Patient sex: M
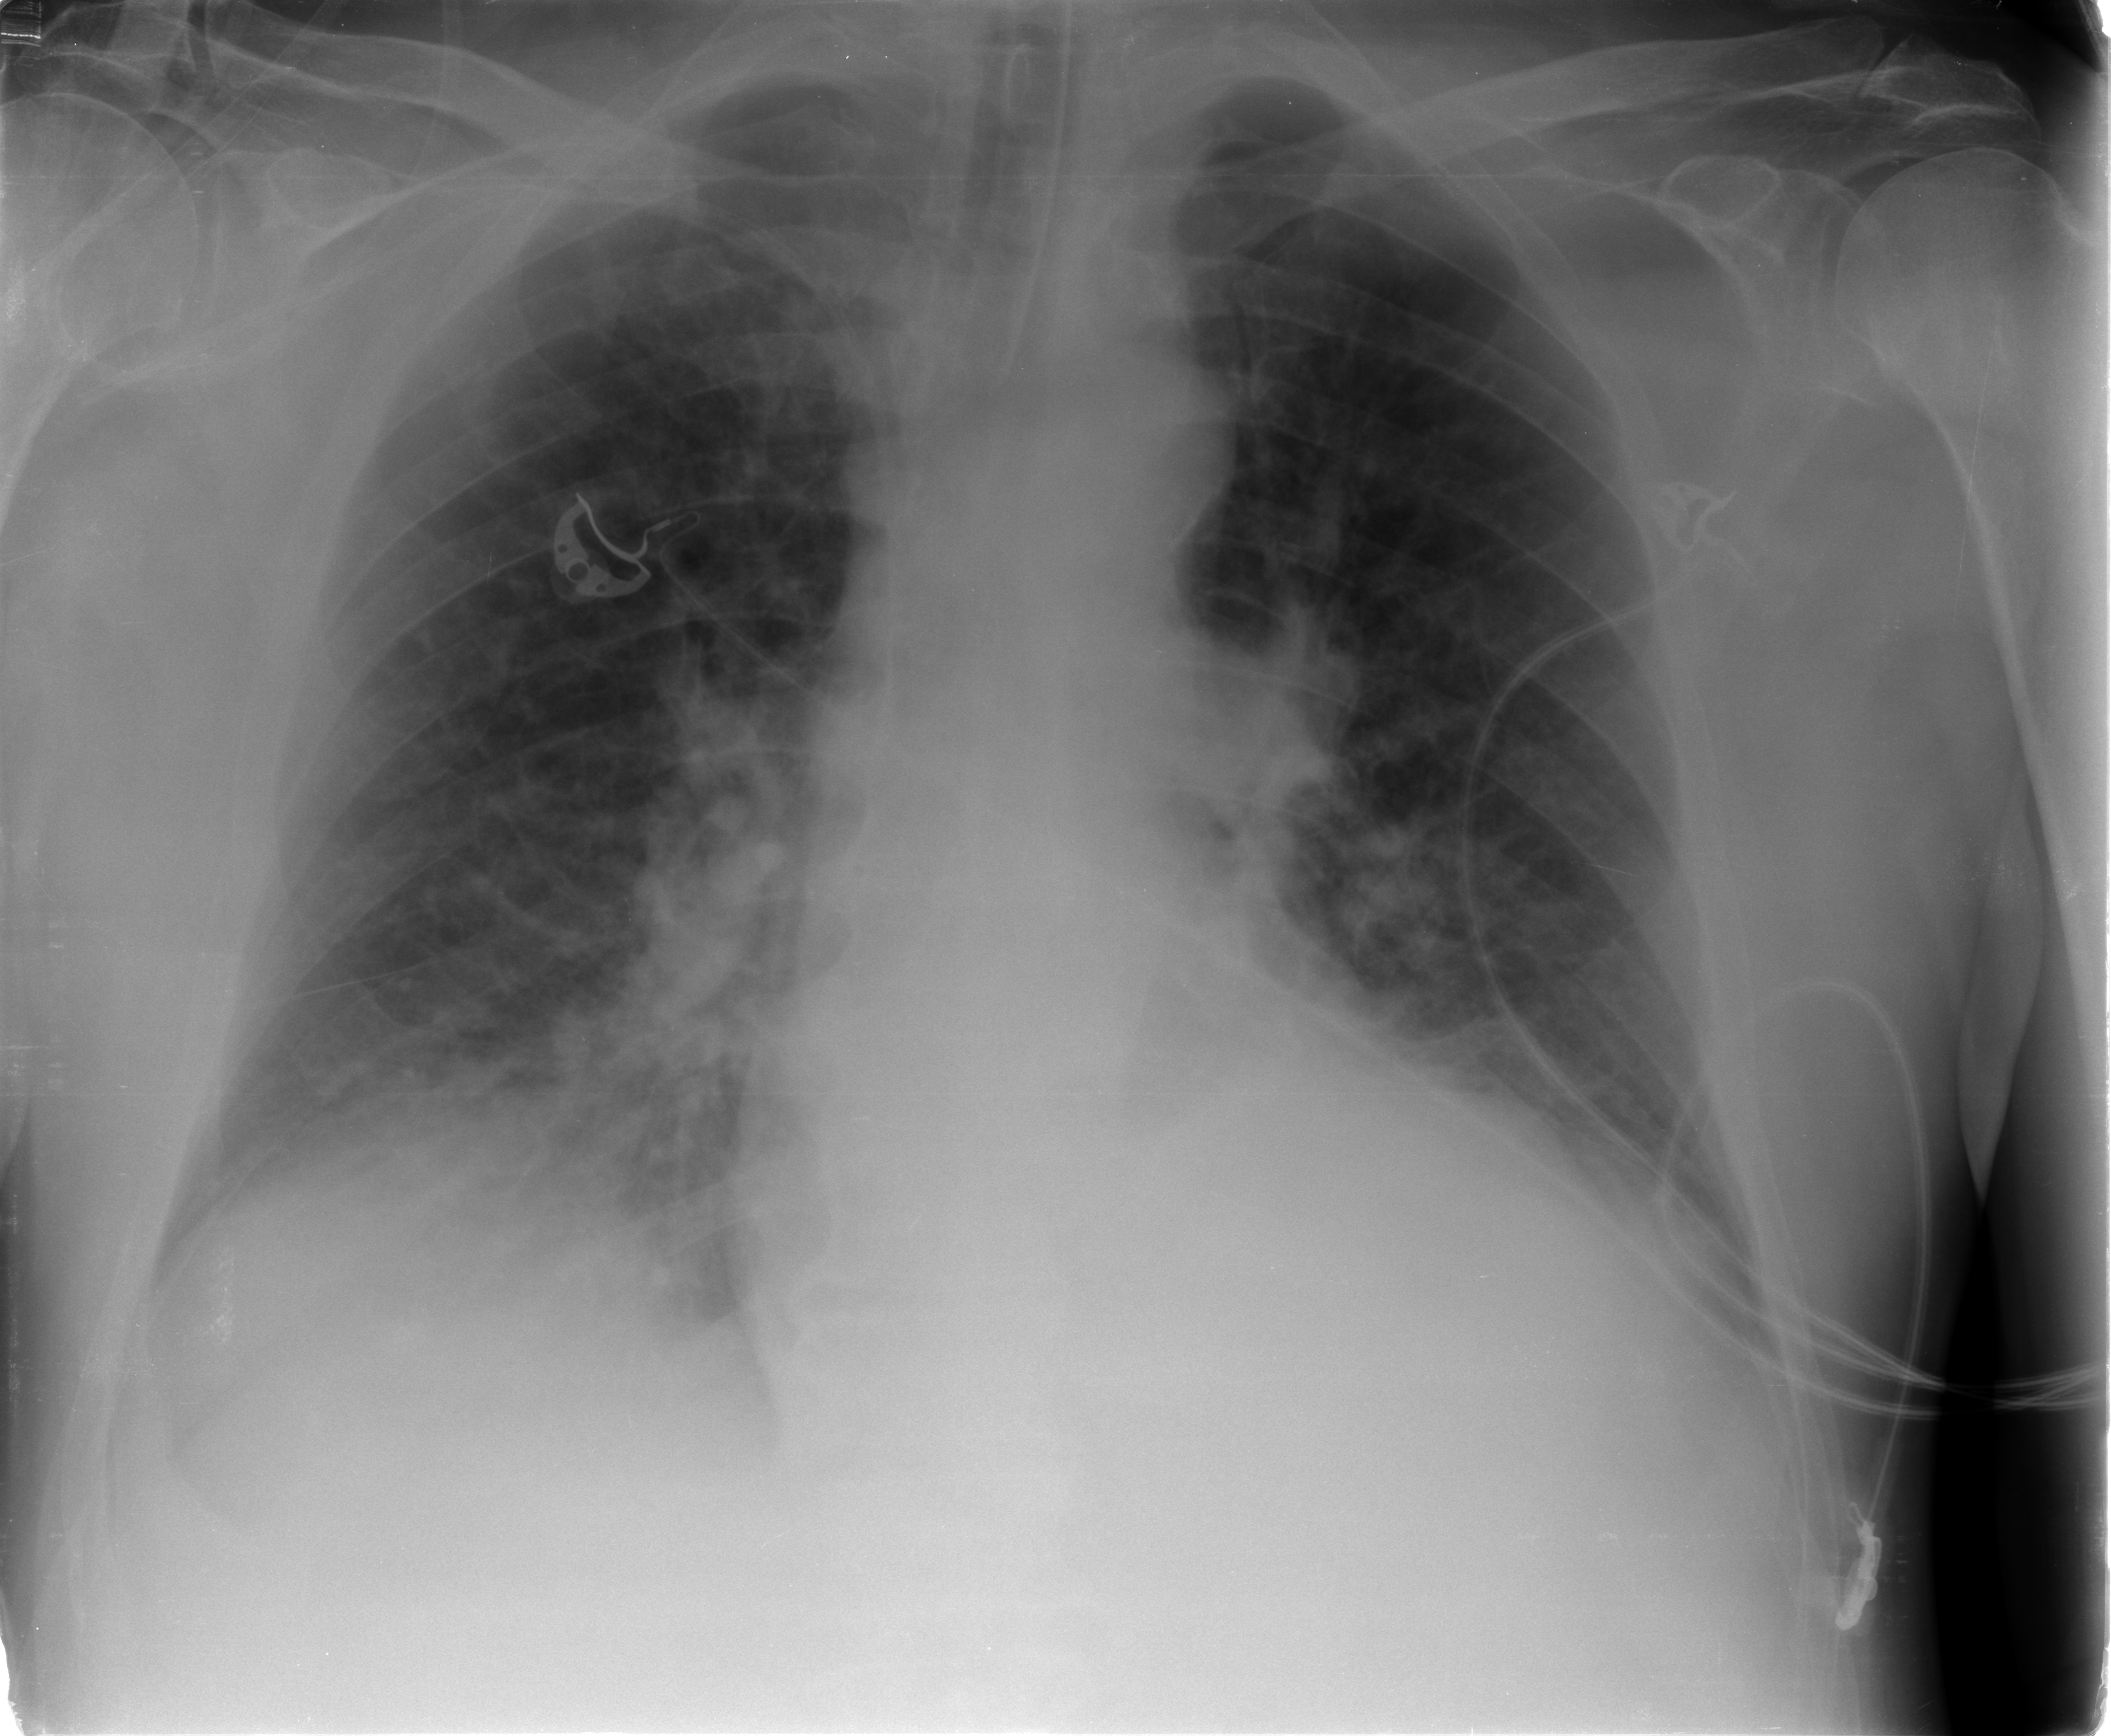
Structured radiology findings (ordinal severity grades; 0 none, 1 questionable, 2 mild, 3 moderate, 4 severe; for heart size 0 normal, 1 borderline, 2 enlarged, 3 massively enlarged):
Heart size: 1
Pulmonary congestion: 1
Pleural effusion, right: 2
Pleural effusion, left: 1
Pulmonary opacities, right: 0
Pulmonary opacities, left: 0
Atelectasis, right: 2
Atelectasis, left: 1